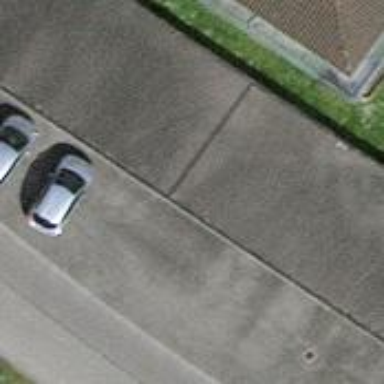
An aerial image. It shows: Group of garages.